Interaction volume radius: 10 \u00c5
Interaction volume height: 10 \u00c5
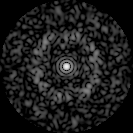
Disorder parameter: 0.8224